Question: Im working on rendering a graph in app. Working with the data (drawing the dots, and lines between dots) is covered, what I am interested in is mapping this data ontop of a graphic.
Firstly, let me show you what I want to do (see below), the solution is that the graph base has a gradient.
I presume the solution is to just take a block image of the gradient, and just cut the edges in code (somehow).
Is there an existing algorithm (Objective-C) that will do this?
Thanks

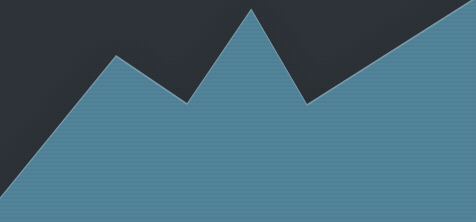
Answer: My solution was to map an image to a path with the use of a bezierPath. See the example code below
'''
UIBezierPath* beizerPath2 = [UIBezierPath bezierPath];
[beizerPath2 moveToPoint:CGPointMake(0.0, 167)]; //Starting Point
[beizerPath2 addLineToPoint:CGPointMake(100, 40)];
[beizerPath2 addLineToPoint:CGPointMake(200, 70)];
[beizerPath2 addLineToPoint:CGPointMake(300, 30)];
[beizerPath2 addLineToPoint:CGPointMake(320, 30)];
[beizerPath2 addLineToPoint:CGPointMake(320, 167)]; //Finishing Point
[beizerPath2 closePath]; //Close Path
NSLog(@"Masking Feedstock with Bezier");
CAShapeLayer *maskLayer = [CAShapeLayer layer];
maskLayer.path = [beizerPath2 CGPath];
graphFeedStock.layer.mask = maskLayer;
'''